Field crop: tomato
Growth stage: 1
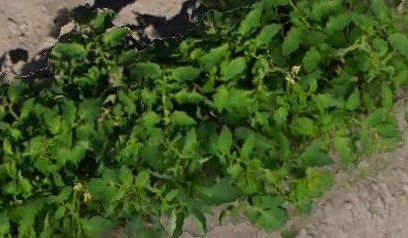
Species: tomato